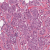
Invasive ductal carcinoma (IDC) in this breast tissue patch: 1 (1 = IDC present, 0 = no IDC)